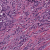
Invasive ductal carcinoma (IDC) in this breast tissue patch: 1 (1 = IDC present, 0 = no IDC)